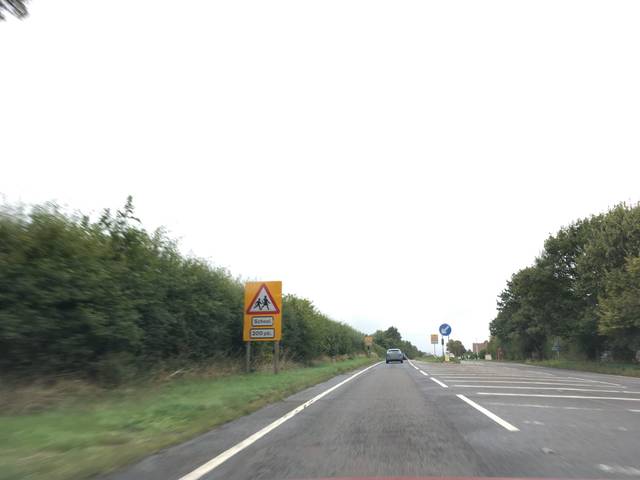
Region: United Kingdom
Coordinates: 51.866, -2.346